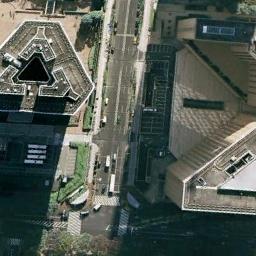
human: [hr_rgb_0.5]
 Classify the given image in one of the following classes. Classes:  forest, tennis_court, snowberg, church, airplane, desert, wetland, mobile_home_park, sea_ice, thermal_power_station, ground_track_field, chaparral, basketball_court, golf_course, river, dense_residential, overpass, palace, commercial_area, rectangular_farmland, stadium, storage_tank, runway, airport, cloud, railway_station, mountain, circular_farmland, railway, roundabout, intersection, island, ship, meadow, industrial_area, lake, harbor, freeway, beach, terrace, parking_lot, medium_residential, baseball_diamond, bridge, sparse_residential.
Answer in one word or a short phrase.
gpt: commercial_area